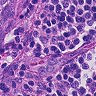
Metastatic tissue present: yes